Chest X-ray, PA view. Patient: 62 years old, sex M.
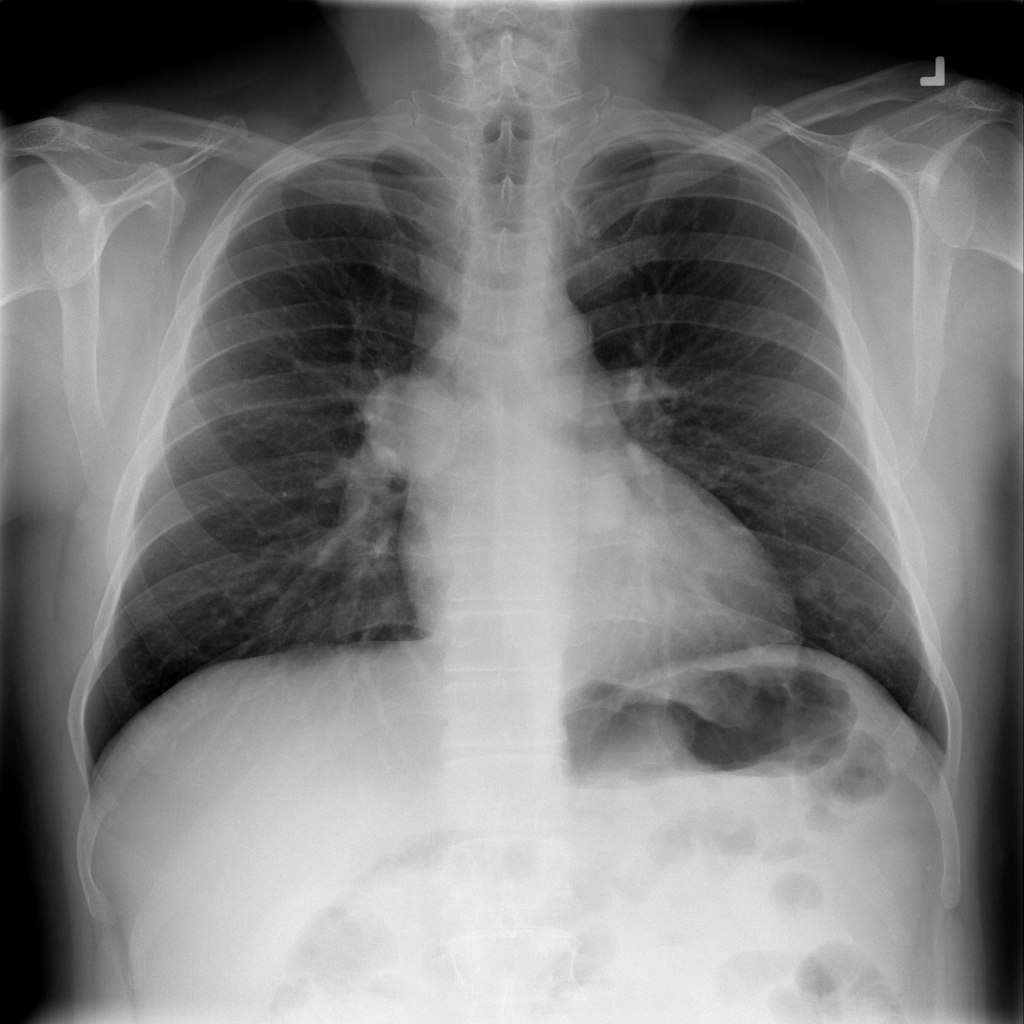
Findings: No Finding